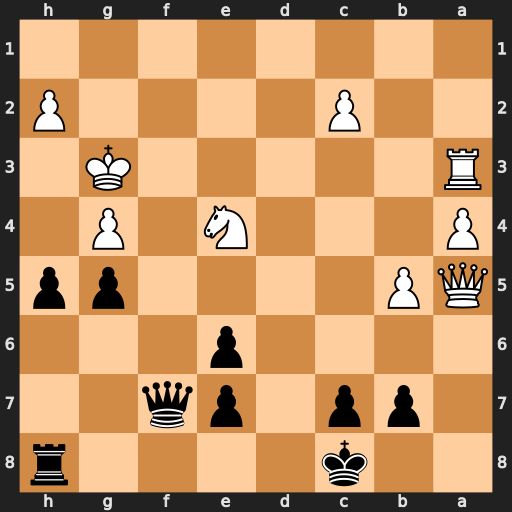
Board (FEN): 2k4r/1pp1pq2/4p3/QP4pp/P3N1P1/R5K1/2P4P/8
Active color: b
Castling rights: -
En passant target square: -
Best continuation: Qf4+ Kg2 Qxe4+